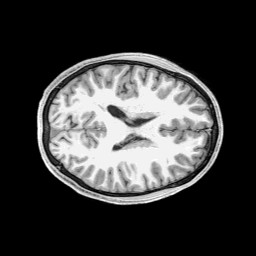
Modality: T1w
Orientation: axial